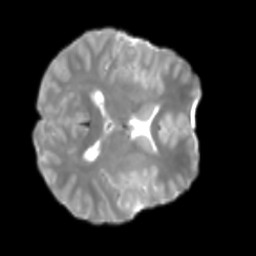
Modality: T2w
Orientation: axial
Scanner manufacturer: siemens
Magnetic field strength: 3 T
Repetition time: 4 s
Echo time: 0.0594 s